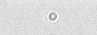
Label: camera_spot